Aerial crown-view tile of a tropical tree (Barro Colorado Island, Panama), acquired 20240813:
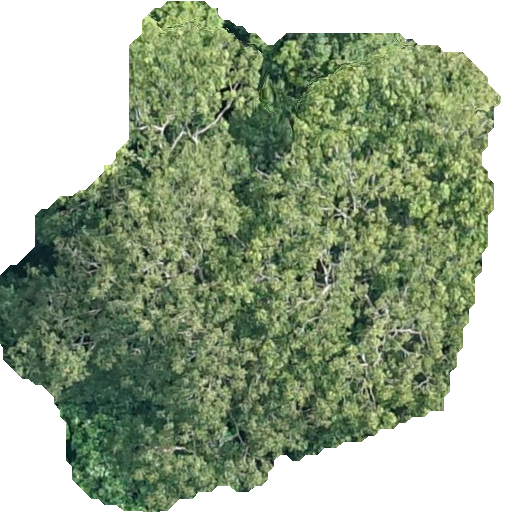
Species: Dipteryx oleifera
GBIF accepted scientific name: Dipteryx oleifera
Crown area: 268.62 m²